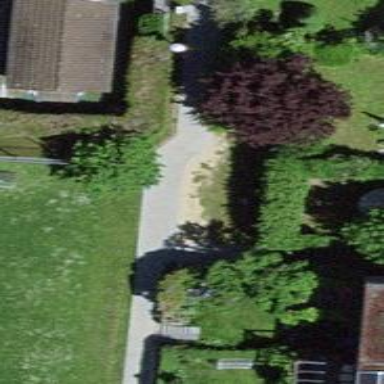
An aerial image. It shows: Footway.